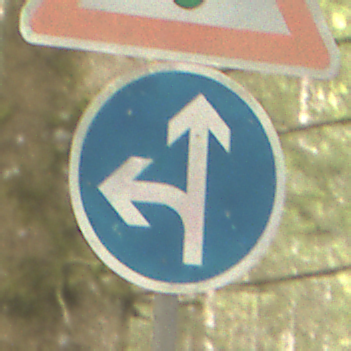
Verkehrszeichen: VorgeschriebeneFahrtrichtungGeradeausOderLinks
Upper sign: Lichtzeichenanlage
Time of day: MorningAfternoon
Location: Outdoor (Nature)
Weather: Overcast
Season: Winter
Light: Natural